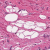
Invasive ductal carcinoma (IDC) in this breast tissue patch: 0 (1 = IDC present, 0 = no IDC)